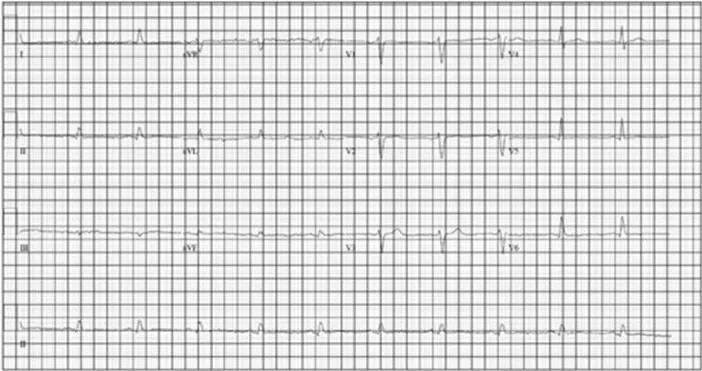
Second EKG (4/14/19).
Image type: electrography (ekg)